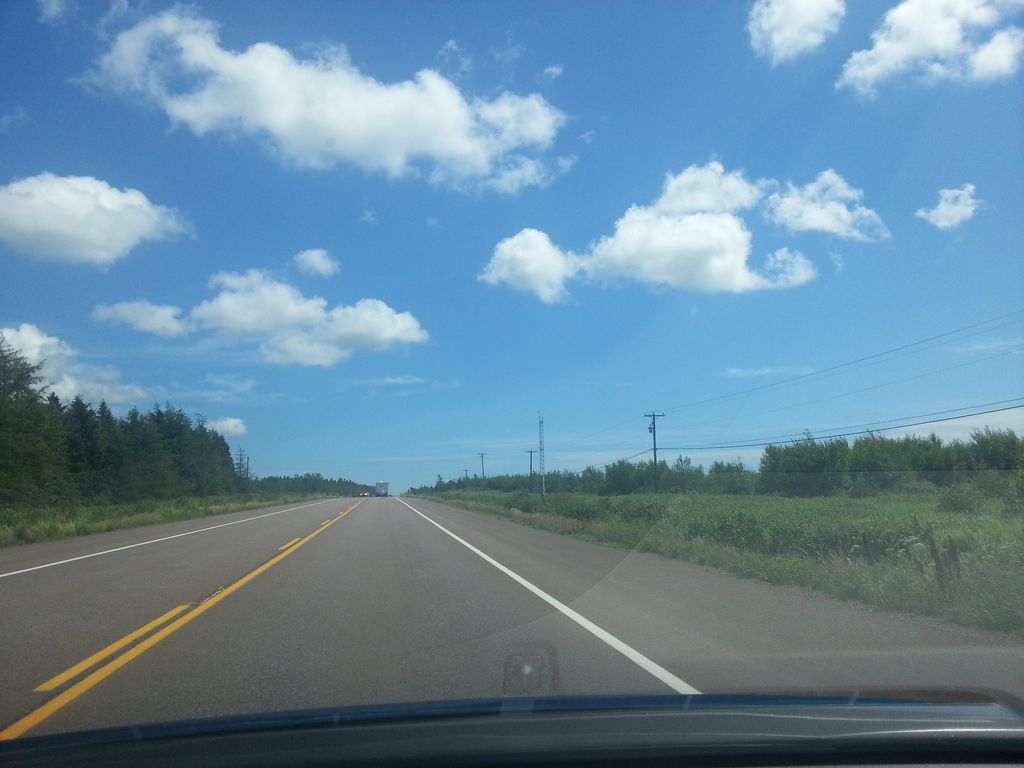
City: charlottetown